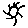
Label: sun